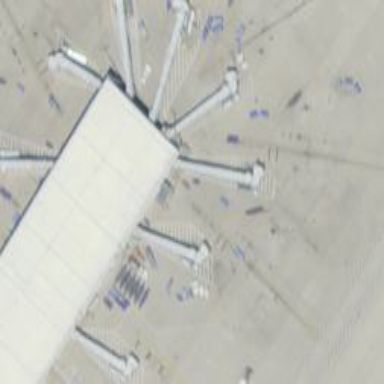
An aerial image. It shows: Airport gate.